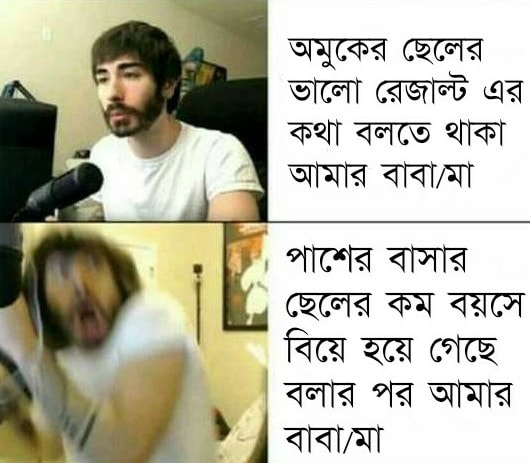
Caption: অমুকের ছেলের ভালো রেজাল্ট এর কথা বলতে থাকা আমার বাবা / মা     পাশের বাসার ছেলের কম বয়সে বিয়ে হয়ে গেছে বলার পর আমার বাবা / মা
Label: non-hate